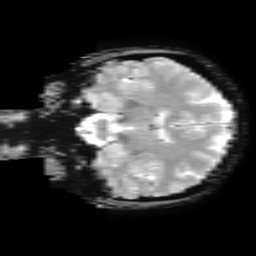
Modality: T2starw
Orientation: coronal
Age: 32
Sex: female
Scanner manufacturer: ge
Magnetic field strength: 3 T
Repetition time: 0.65 s
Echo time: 0.02 s